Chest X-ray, AP view. Patient: 23 years old, sex F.
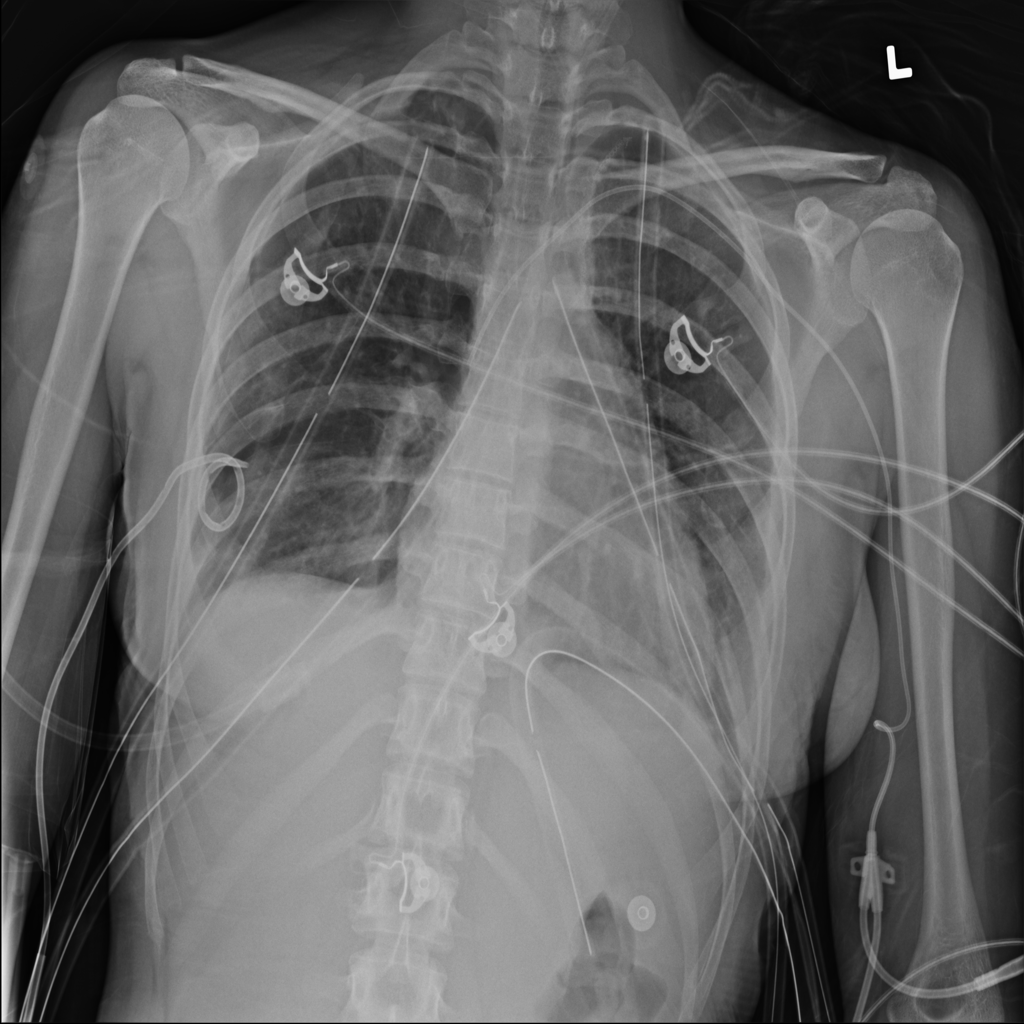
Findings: Effusion, Pneumothorax